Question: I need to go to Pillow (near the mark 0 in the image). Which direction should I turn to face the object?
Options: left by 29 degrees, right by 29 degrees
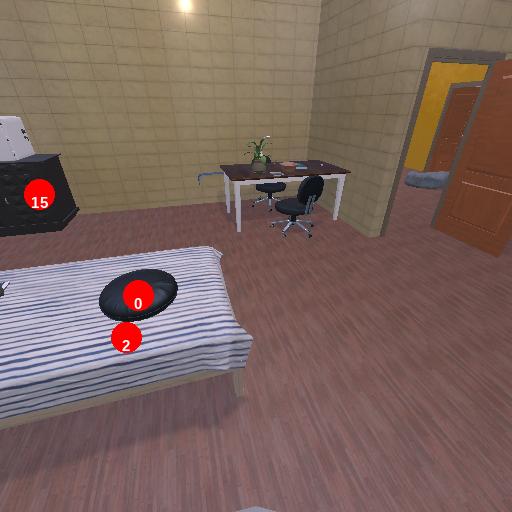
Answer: left by 29 degrees